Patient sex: F
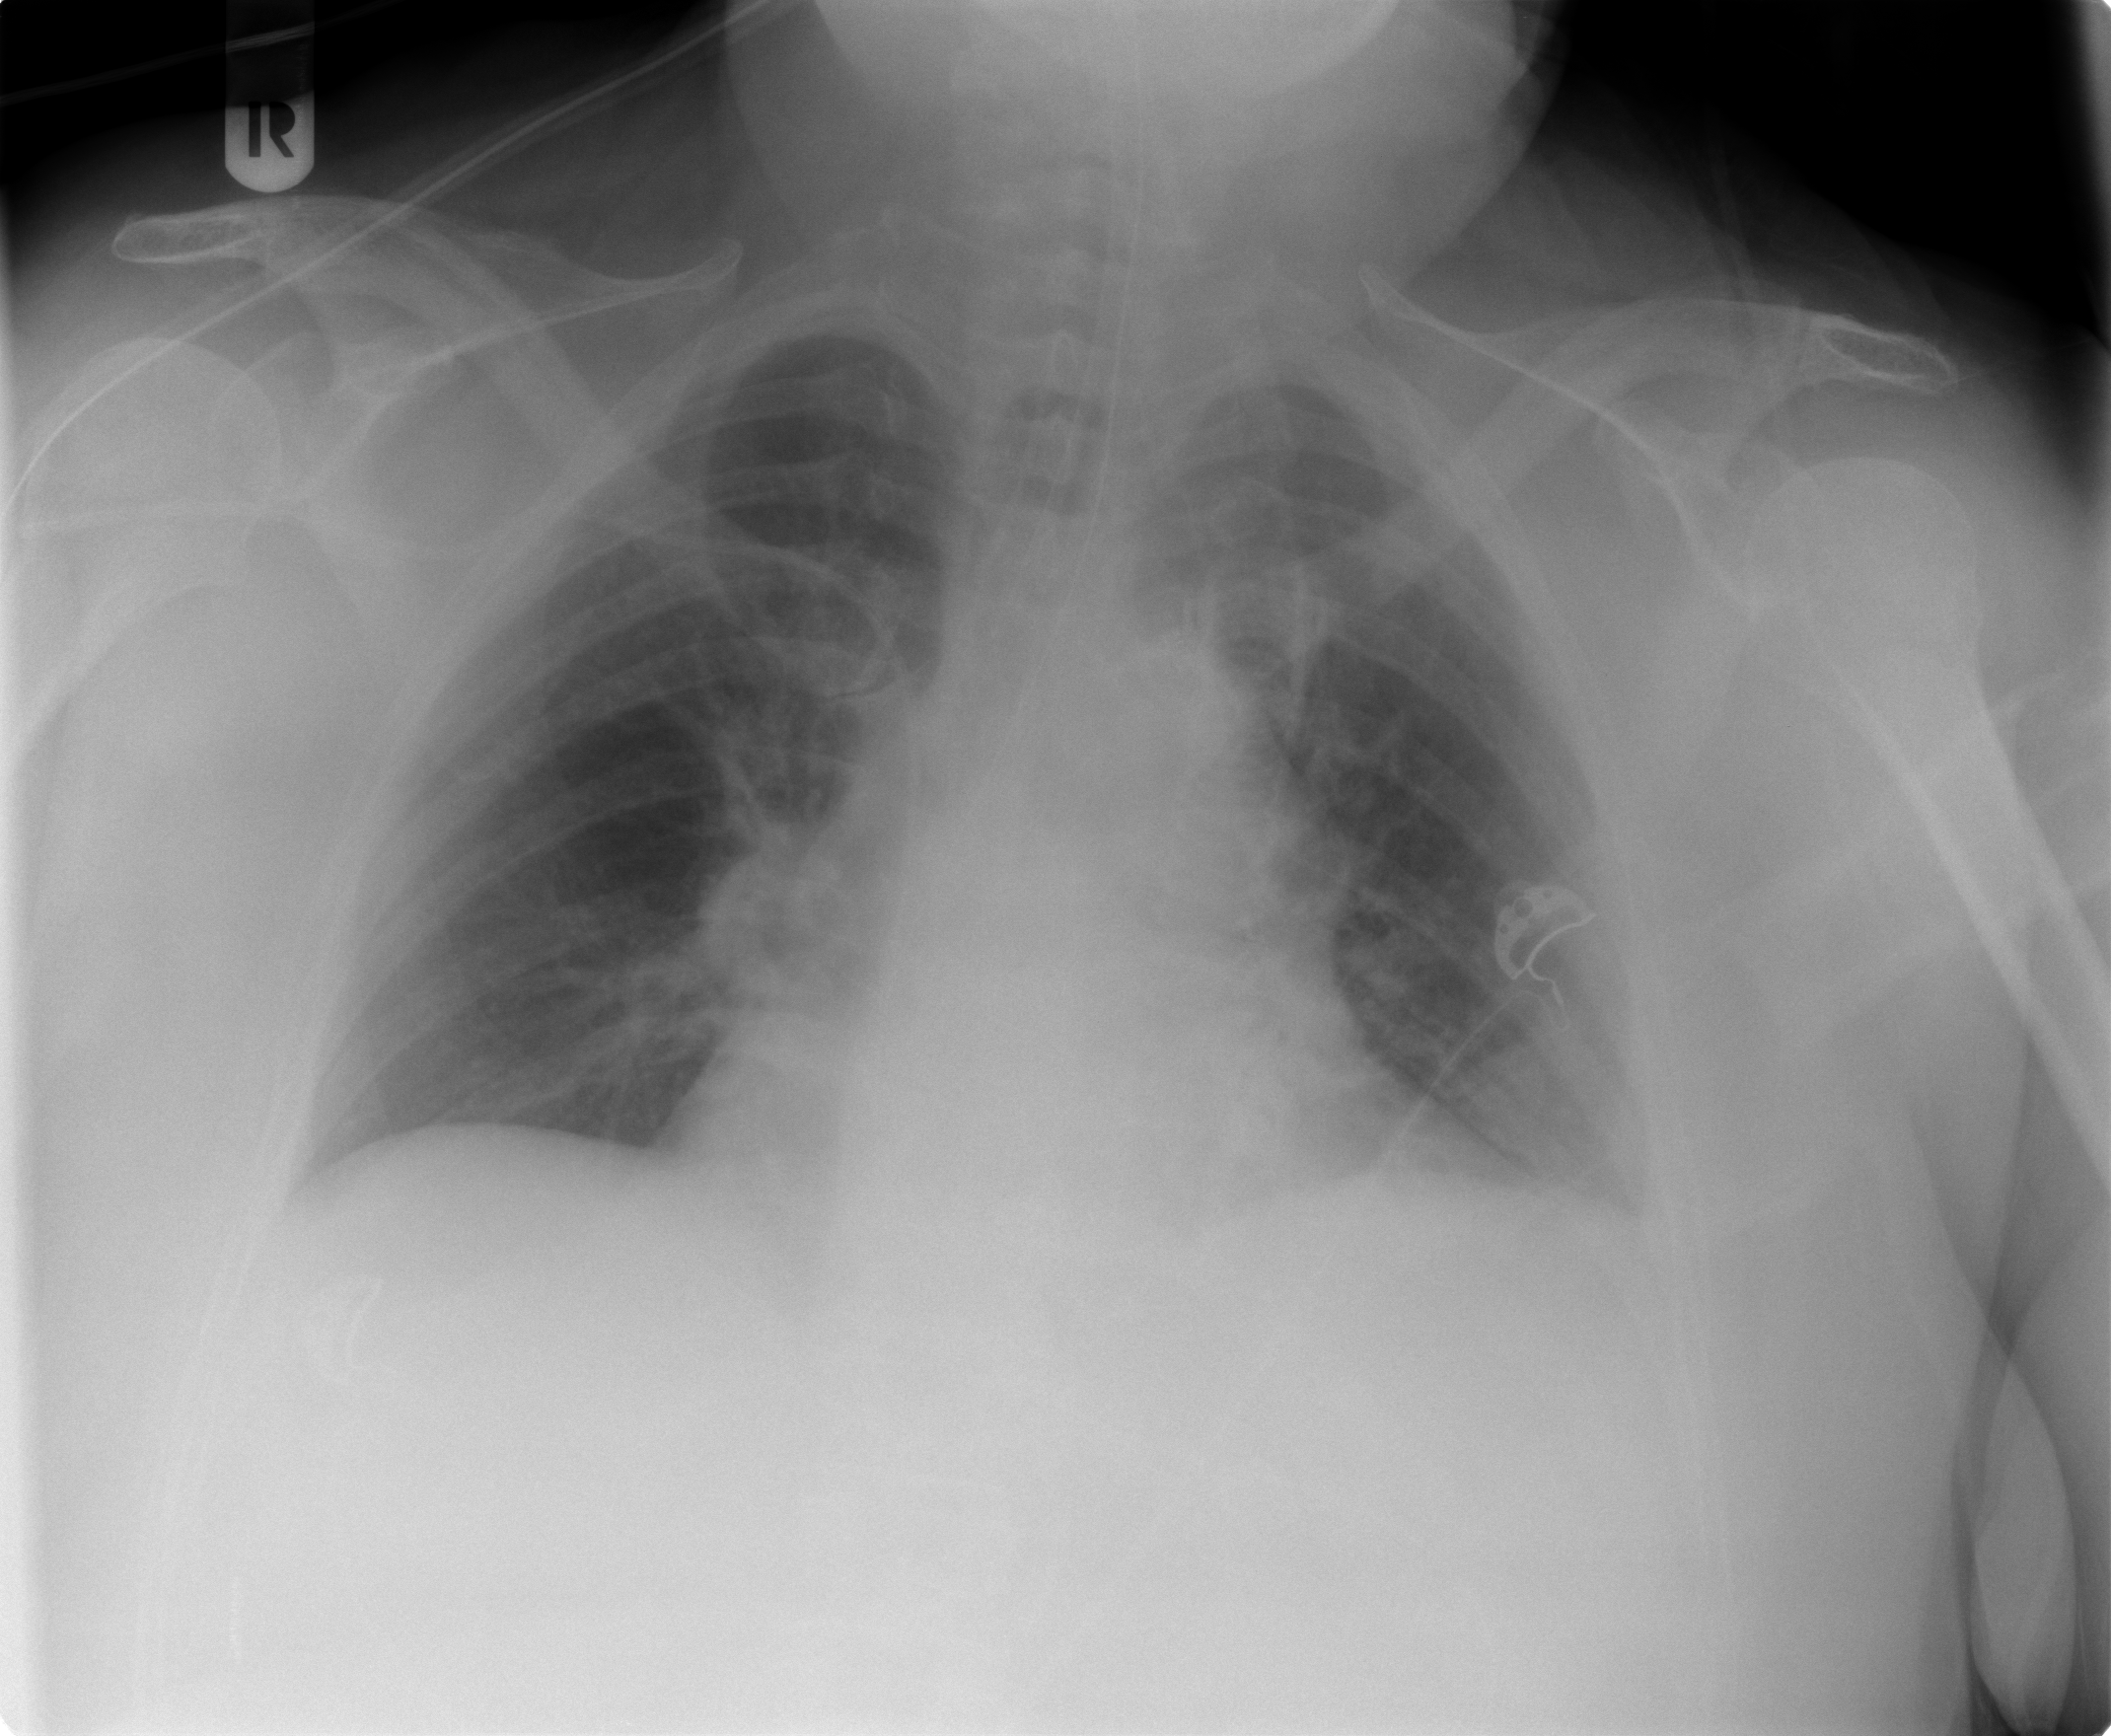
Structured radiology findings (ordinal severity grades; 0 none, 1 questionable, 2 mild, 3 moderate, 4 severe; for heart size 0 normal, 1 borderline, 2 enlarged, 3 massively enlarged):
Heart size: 2
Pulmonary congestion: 2
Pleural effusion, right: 0
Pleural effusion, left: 0
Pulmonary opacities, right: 0
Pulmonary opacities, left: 0
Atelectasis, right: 0
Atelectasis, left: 2